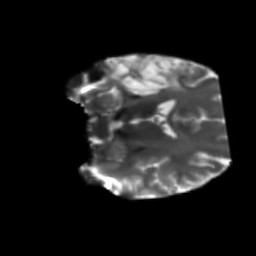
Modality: T2w
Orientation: coronal
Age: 36
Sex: female
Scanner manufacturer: siemens
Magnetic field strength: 3 T
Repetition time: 5.47 s
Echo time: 0.0854 s